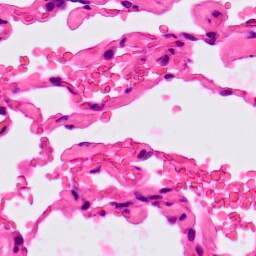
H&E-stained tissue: Lung